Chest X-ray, PA view. Patient: 8 years old, sex M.
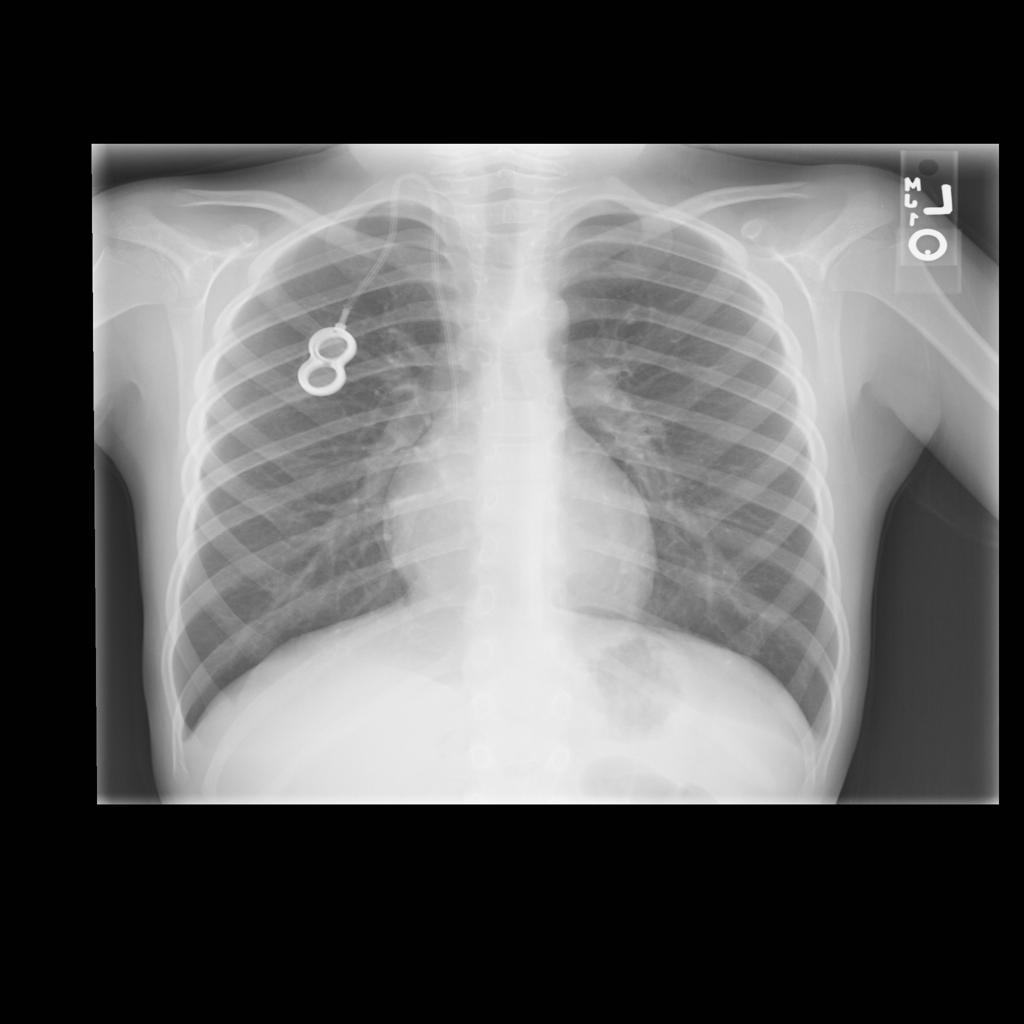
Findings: No Finding